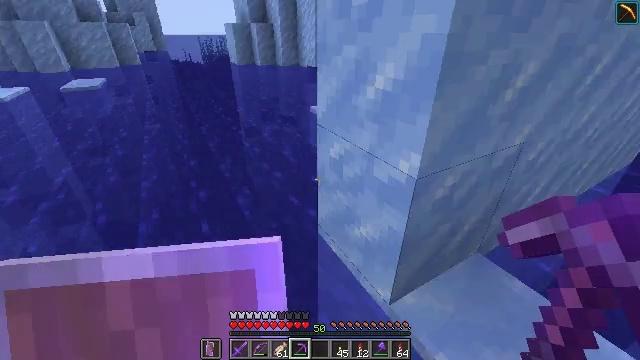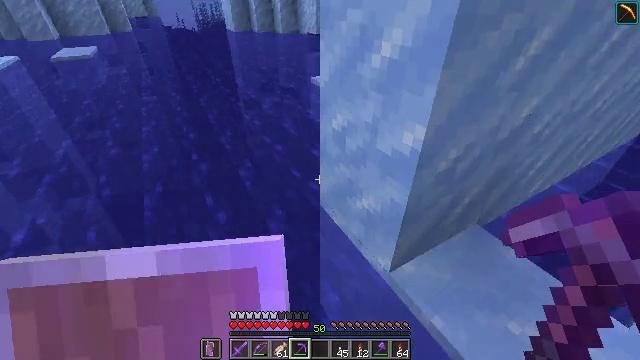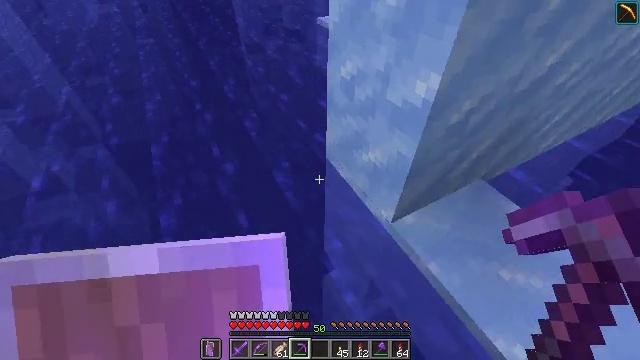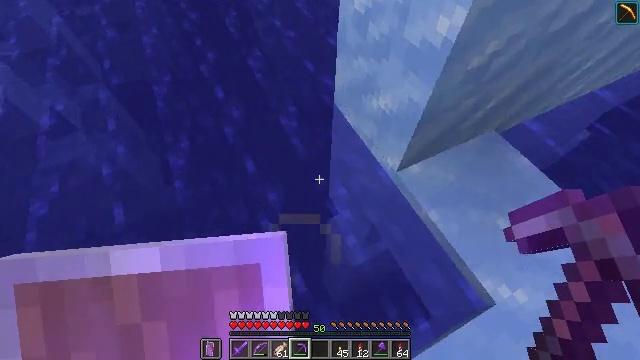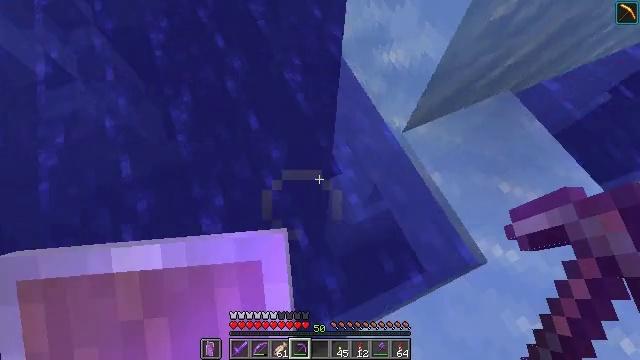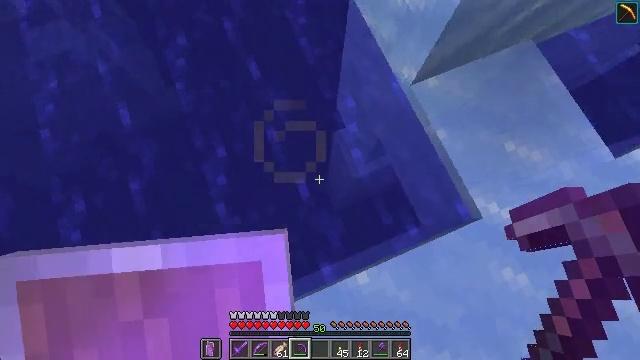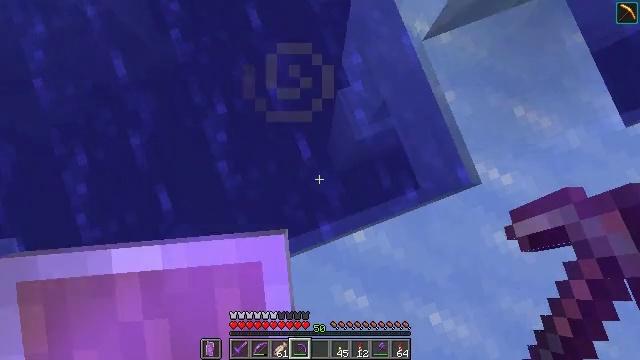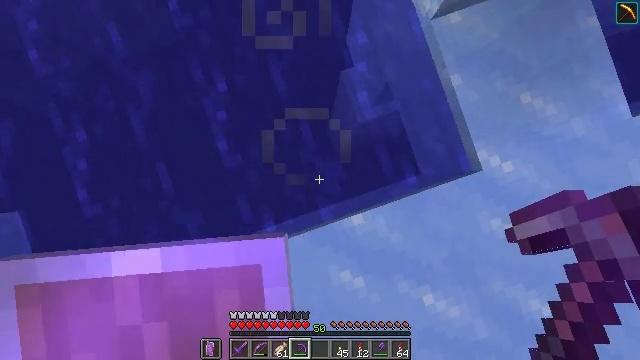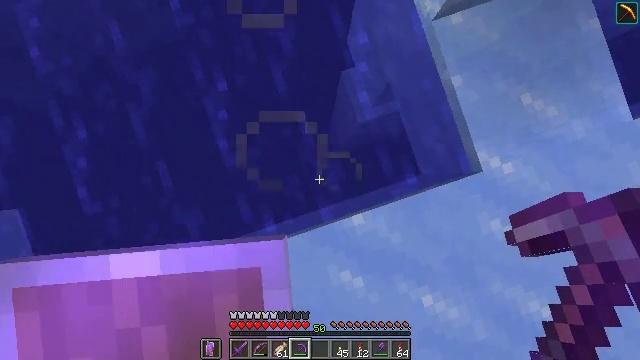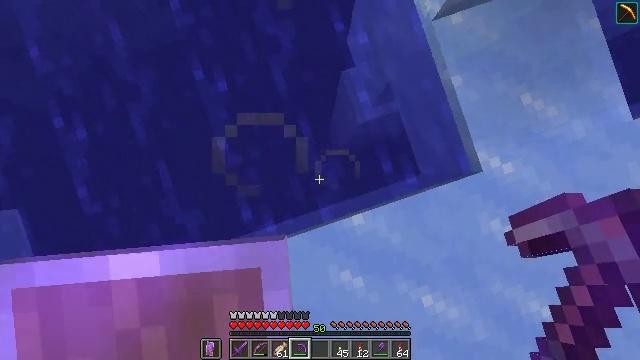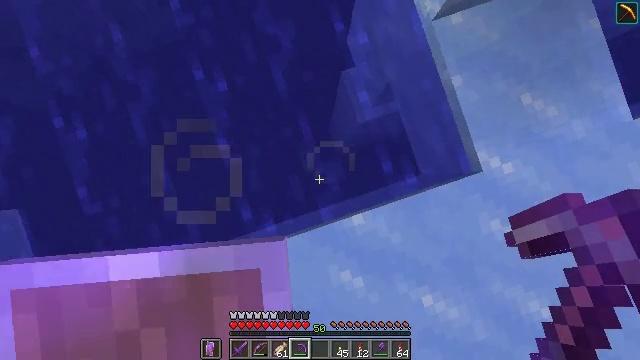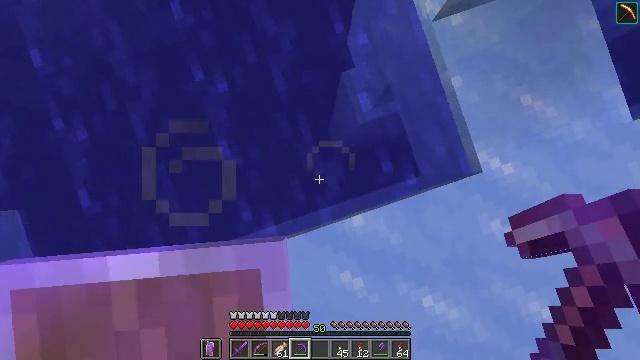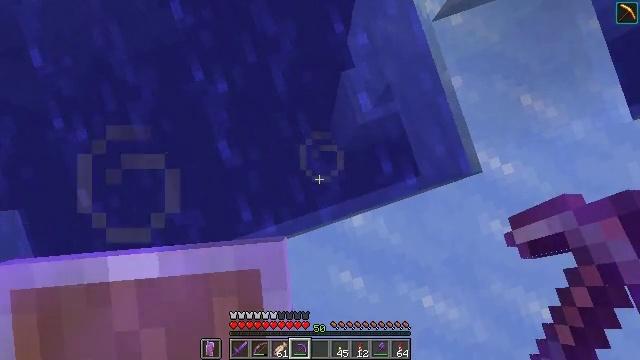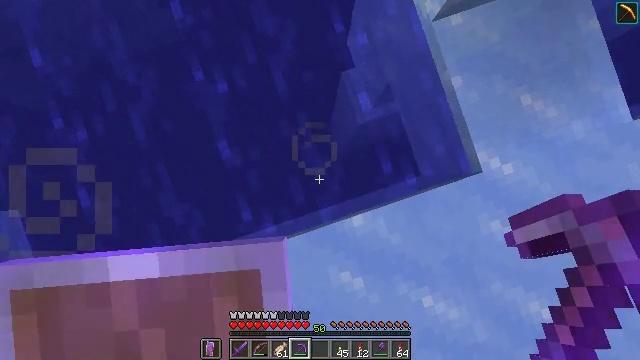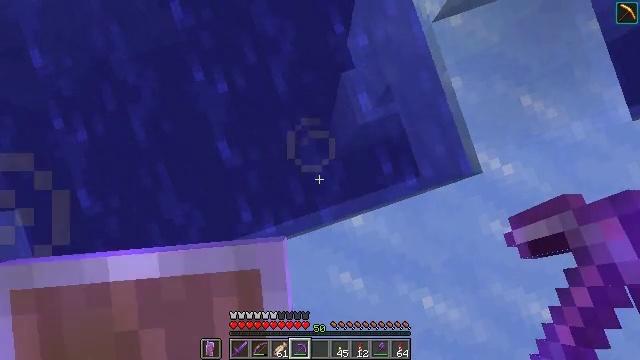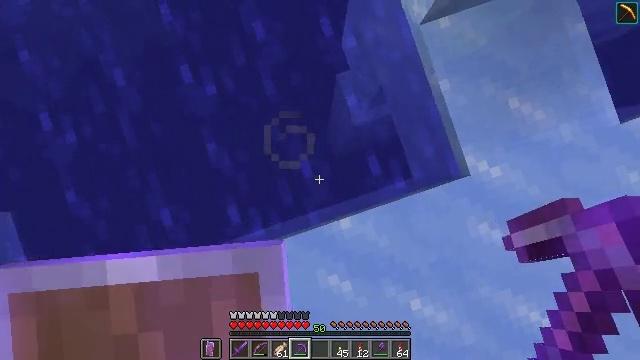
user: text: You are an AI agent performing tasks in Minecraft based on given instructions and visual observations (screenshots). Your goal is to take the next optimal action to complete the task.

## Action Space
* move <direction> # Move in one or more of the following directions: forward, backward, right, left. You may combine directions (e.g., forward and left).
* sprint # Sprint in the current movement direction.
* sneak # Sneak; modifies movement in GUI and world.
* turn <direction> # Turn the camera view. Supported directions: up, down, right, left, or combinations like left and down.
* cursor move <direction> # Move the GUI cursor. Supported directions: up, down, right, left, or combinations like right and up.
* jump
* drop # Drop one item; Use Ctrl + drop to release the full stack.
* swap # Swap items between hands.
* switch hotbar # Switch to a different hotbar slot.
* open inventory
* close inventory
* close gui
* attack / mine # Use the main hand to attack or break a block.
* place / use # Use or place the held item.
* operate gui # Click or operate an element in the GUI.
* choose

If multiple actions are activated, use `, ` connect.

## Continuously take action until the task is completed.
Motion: motion action
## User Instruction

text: Harvest packed ice from cold regions.
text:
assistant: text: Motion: turn down
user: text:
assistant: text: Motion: turn left and down
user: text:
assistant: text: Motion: turn left and down
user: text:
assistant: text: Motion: turn left and down
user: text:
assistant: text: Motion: turn left and down
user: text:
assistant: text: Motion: turn left and down
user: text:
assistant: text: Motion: turn left and down
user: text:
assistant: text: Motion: turn down
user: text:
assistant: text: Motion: no_op
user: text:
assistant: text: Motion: no_op
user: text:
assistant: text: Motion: no_op
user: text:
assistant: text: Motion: no_op
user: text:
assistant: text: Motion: no_op
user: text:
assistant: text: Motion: no_op
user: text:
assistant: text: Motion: move right
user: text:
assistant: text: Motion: move right, turn up
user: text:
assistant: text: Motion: move right, turn left and up
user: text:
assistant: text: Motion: move forward and move right, turn left and up
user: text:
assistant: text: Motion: move forward, turn right and up
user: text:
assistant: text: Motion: move forward, turn right and up
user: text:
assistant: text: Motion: turn right and up
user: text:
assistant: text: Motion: no_op
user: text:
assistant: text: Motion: no_op
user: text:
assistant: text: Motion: turn left
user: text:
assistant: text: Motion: turn left
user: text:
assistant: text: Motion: no_op
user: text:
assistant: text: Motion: no_op
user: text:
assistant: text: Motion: turn right and up
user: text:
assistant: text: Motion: turn right and up
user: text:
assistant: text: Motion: turn right and up